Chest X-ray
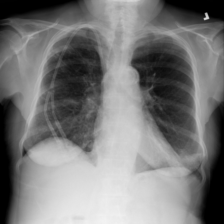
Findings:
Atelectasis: positive
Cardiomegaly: negative
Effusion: negative
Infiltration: negative
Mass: negative
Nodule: negative
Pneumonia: negative
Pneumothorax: negative
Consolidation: negative
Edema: negative
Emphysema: negative
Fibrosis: negative
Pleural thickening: negative
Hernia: negative